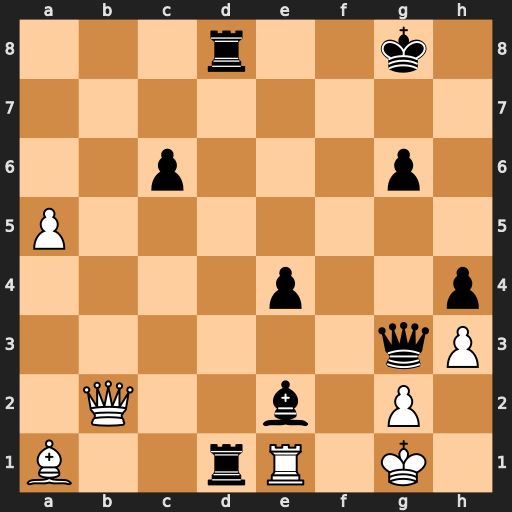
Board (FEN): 3r2k1/8/2p3p1/P7/4p2p/6qP/1Q2b1P1/B2rR1K1
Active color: w
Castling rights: -
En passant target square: -
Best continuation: Qg7#